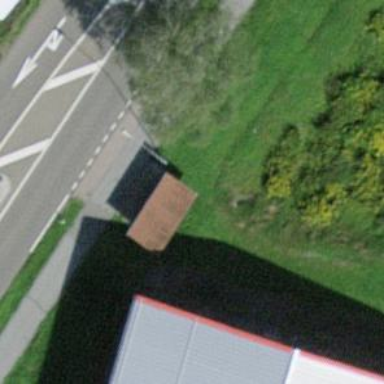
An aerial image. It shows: Bus stop with shelter. It is platform for public transport.